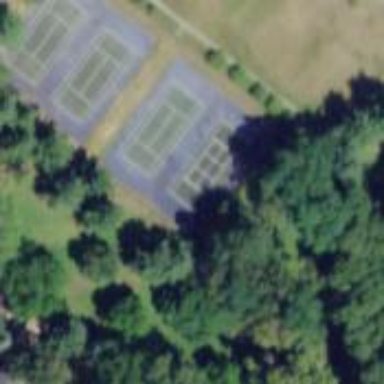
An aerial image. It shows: Tennis court on pitch designated for leisure land.